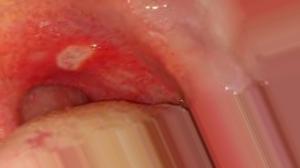
Condition: Mouth Ulcer